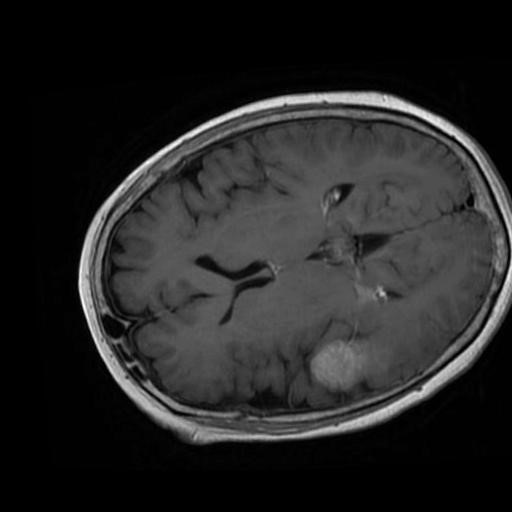
Label: brain_menin